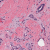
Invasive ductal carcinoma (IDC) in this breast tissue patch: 1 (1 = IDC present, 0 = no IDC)